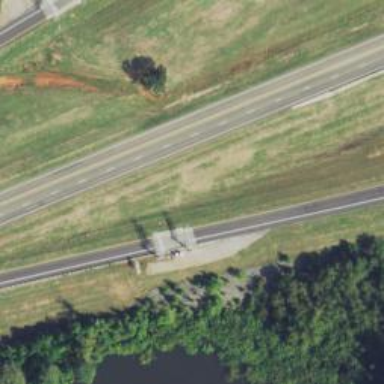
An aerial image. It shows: Toll gantry on the road.